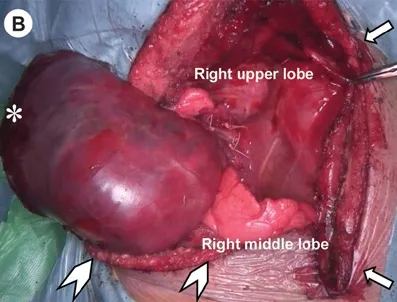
B
) The hemi-clamshell incision consists of full sternotomy (arrow) combined with an anterolateral thoracotomy (arrowhead), through the fifth intercostal space. The giant tumor was continuous with the right upper lobe and adhered moderately to the surround tissues at the cervicothoracic junction (asterisk).
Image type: medical_photograph (other_medical_photograph)